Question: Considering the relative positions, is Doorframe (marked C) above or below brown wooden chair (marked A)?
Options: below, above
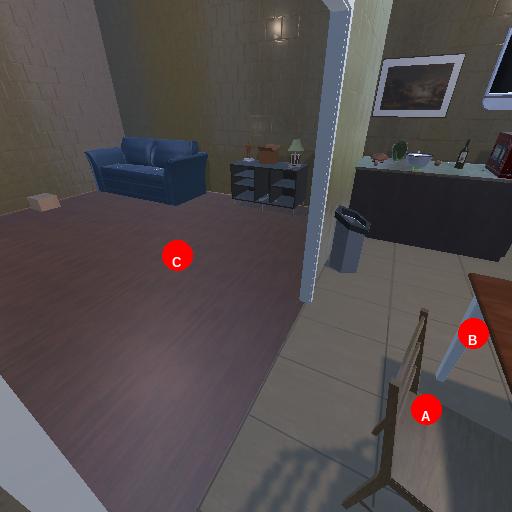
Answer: below